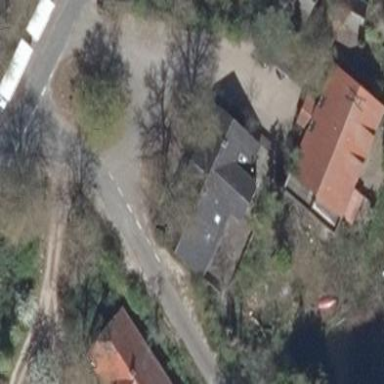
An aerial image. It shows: Guest house building.